Breast ultrasound image
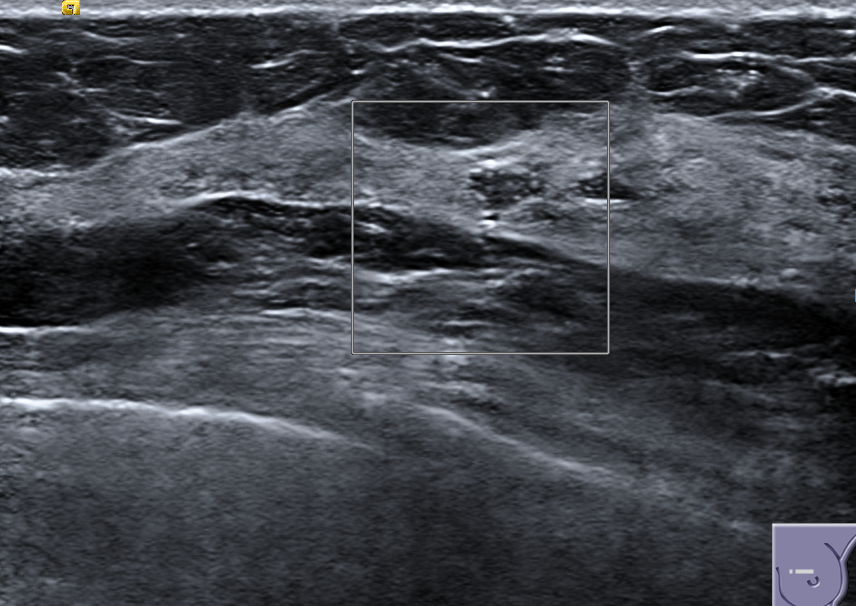
Diagnosis: malignant